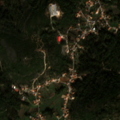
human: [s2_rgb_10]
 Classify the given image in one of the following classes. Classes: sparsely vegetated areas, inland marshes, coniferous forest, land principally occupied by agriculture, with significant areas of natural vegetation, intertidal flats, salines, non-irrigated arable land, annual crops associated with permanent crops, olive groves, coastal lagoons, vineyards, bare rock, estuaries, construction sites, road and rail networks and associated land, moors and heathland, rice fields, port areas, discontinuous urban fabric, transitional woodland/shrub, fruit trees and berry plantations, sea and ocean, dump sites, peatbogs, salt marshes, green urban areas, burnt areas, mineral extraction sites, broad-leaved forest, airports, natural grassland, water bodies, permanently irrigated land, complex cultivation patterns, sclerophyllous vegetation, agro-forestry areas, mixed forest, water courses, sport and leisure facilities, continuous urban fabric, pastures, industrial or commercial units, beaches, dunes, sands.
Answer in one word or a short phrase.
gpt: discontinuous urban fabric, annual crops associated with permanent crops, land principally occupied by agriculture, with significant areas of natural vegetation, mixed forest, sclerophyllous vegetation, transitional woodland/shrub